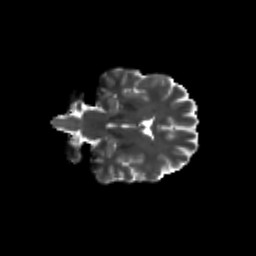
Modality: T2w
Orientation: coronal
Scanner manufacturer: siemens
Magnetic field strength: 3 T
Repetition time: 9.2 s
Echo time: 0.084 s